Question: Windows 7 (64 bits); VB in VS2008 (WOW); .NET 3.51
'''
Dim MyProcess As New System.Diagnostics.Process()
MyProcess.StartInfo.FileName = My.Resources.TARGET
MyProcess.Start() 'everything is copacetic to here
MyProcess.WaitForExit 'likewise if TARGET is a text file name,
'but not for URLs
'''
When the TARGET is a URL, correctly launches the default browser
(the UI of which does exactly what is expected), but throws
this exception:

'''
MyProcess.Close() 'fine for Notepad, never arrives here if IE or Firefox.
'''
I haven't tested this much: I will check out other methods/properties of Process and report back. The code works fine with Notepad (and I gather from SO and other sites, with many other EXEs) and fails with both Firefox and IE. Why?
Ideas? Am I barking up the wrong tree?
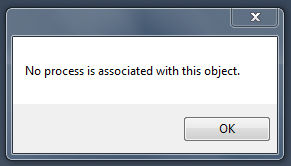
Answer: Try setting StartInfo.FileName to iexplore.exe and start info arguments to the URL.